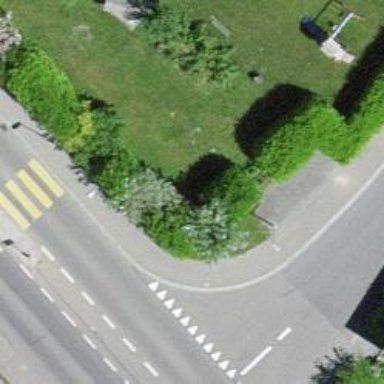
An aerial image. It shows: Hedge acting as barrier.